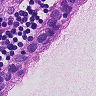
Metastatic tissue present: yes